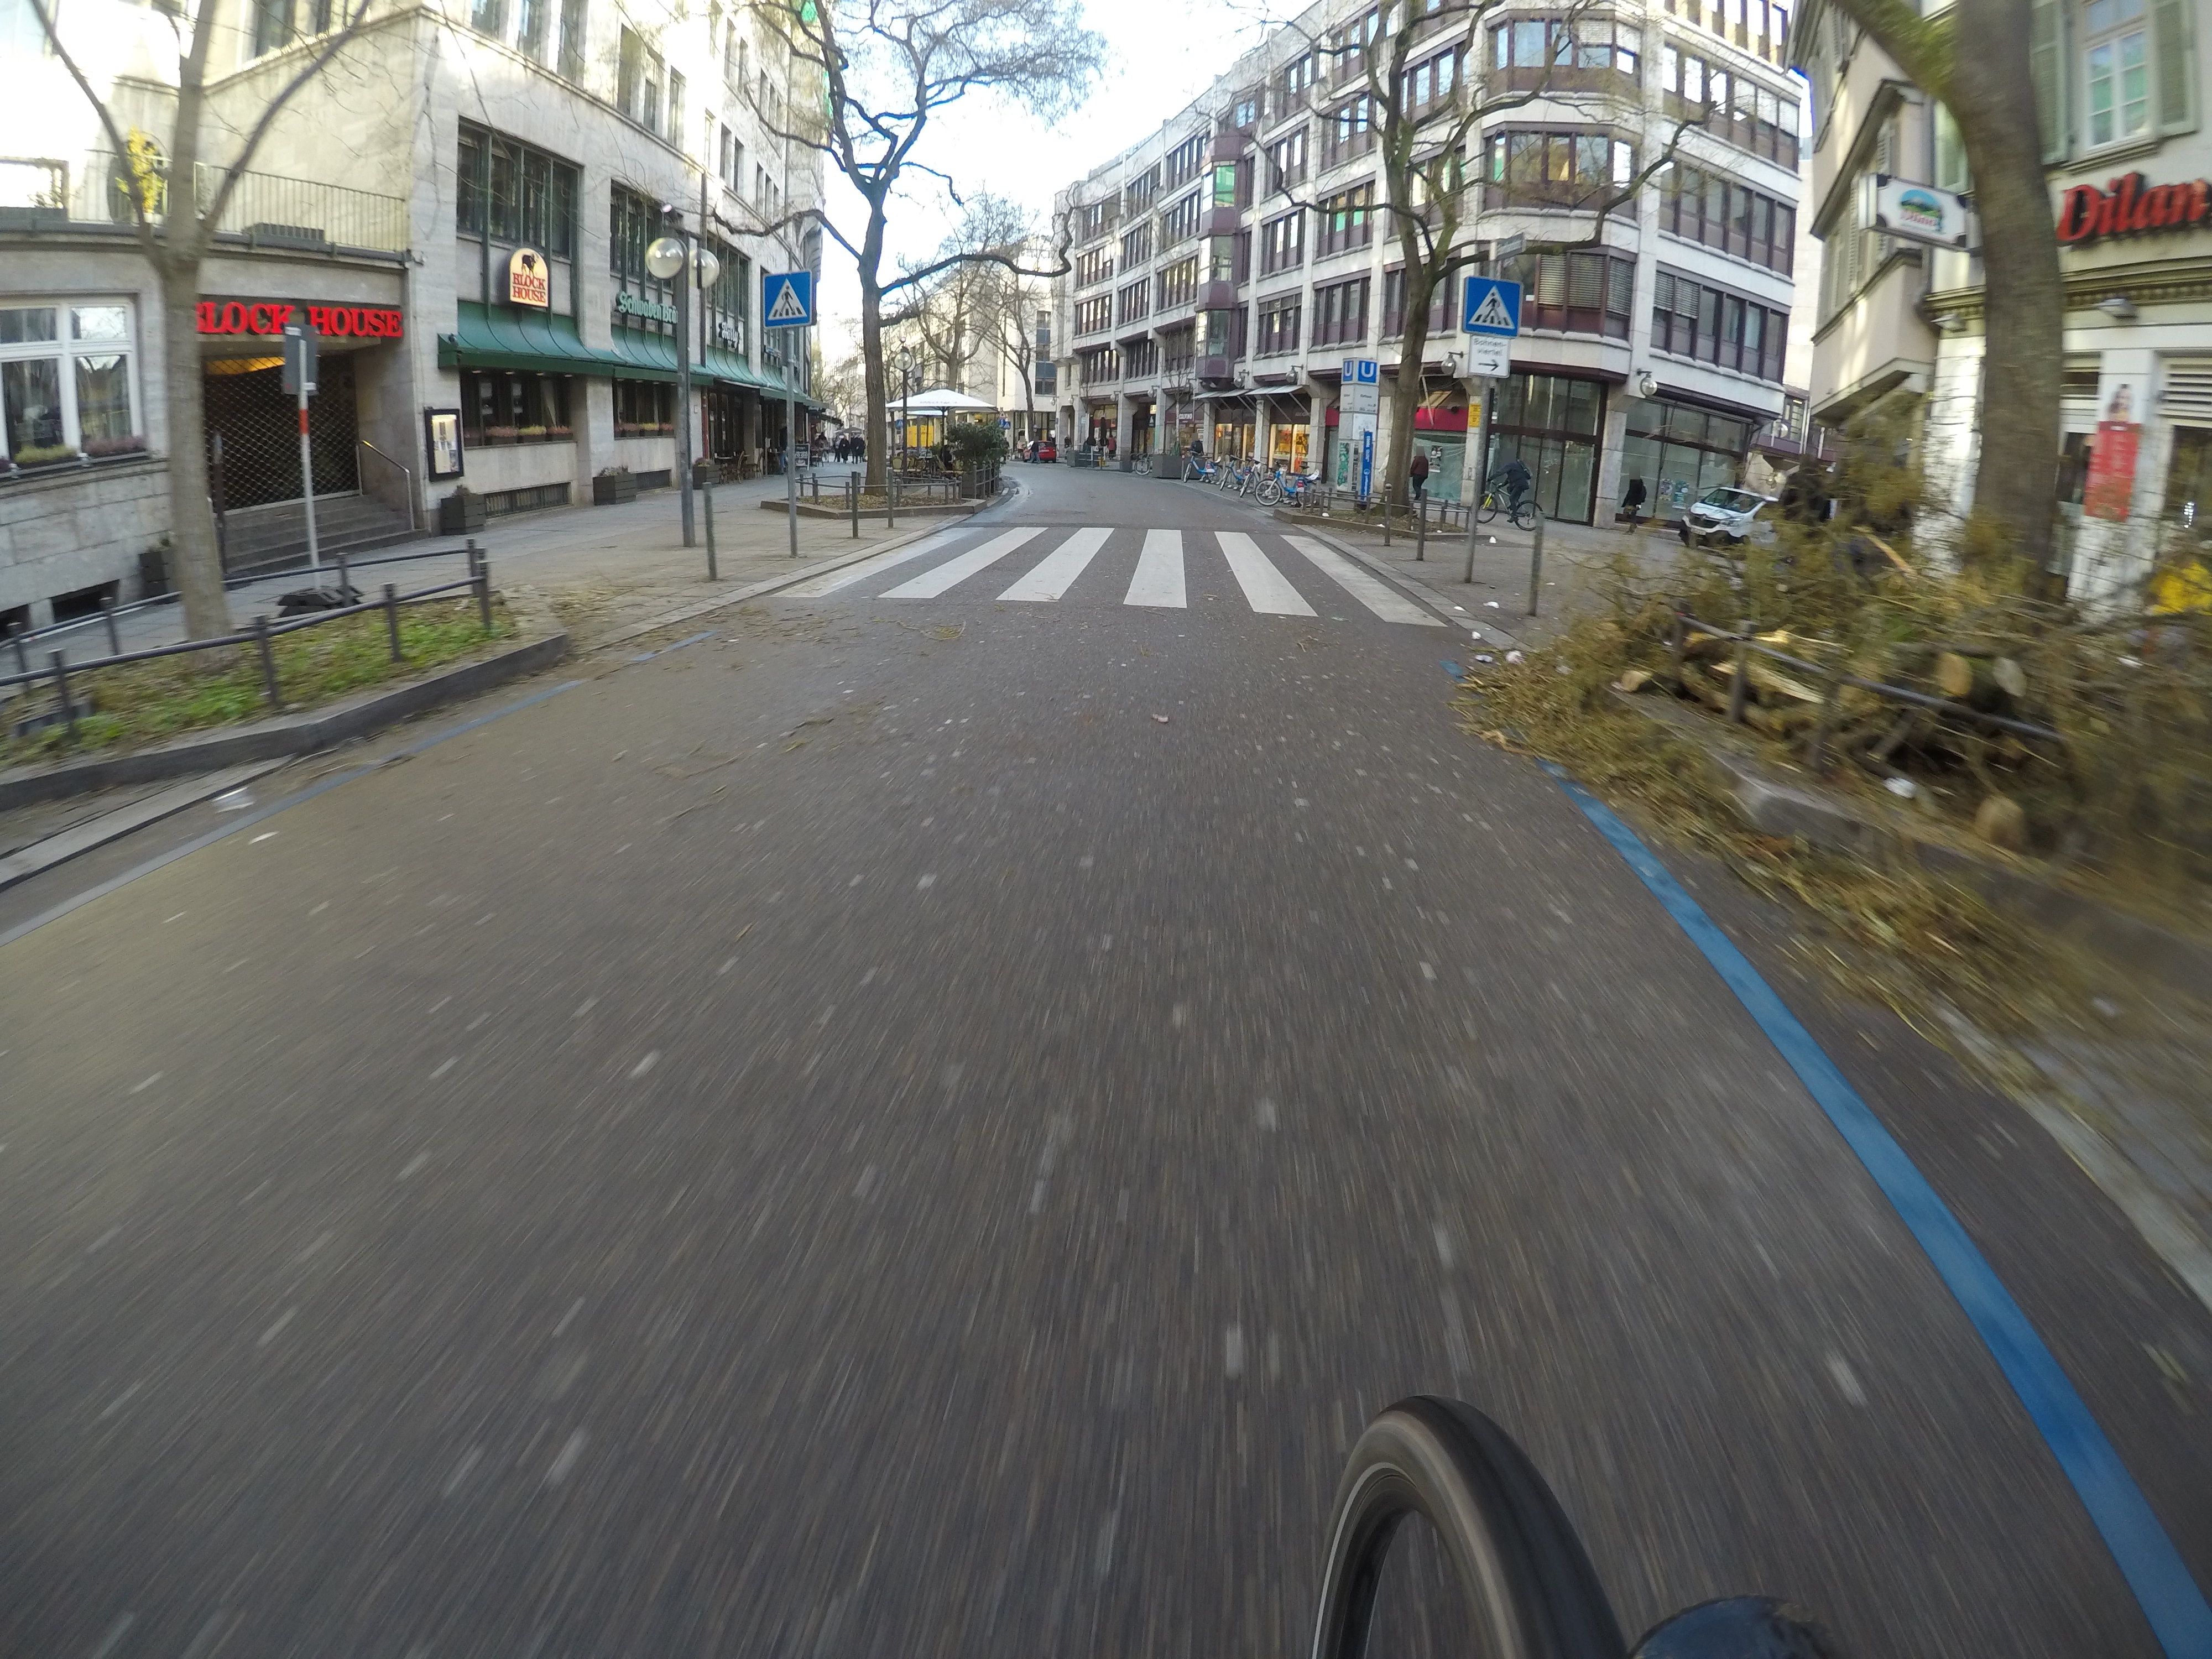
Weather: clear
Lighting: day
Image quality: good
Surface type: driving surface
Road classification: residential
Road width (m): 6
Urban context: urban centre
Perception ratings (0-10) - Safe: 4.99, Lively: 8.98, Beautiful: 7.35, Boring: 3.08, Depressing: 1.97, Wealthy: 4.94